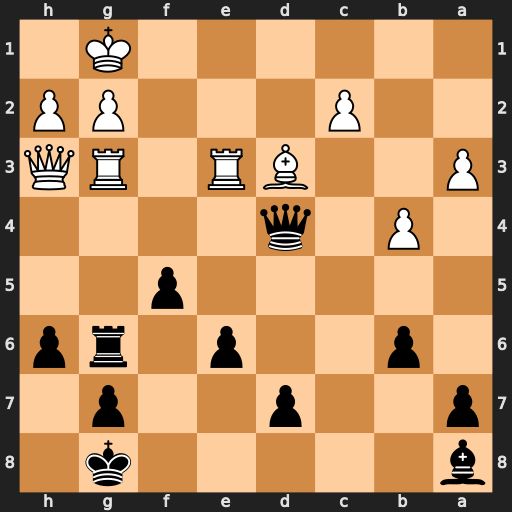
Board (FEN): b5k1/p2p2p1/1p2p1rp/5p2/1P1q4/P2BR1RQ/2P3PP/6K1
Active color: b
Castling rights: -
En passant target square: -
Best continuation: Rxg3 Qxg3 f4